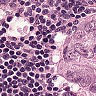
Metastatic tissue present: yes